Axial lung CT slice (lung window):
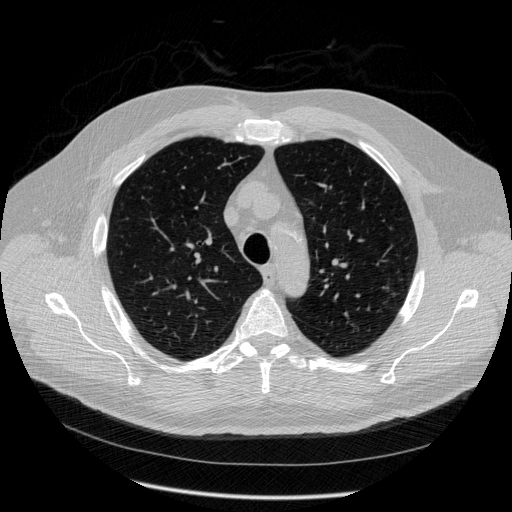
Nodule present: no